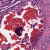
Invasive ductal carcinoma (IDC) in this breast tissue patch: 1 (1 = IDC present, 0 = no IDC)